Interaction volume radius: 10 \u00c5
Interaction volume height: 15 \u00c5
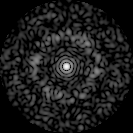
Disorder parameter: 0.8226